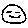
Label: smiley face